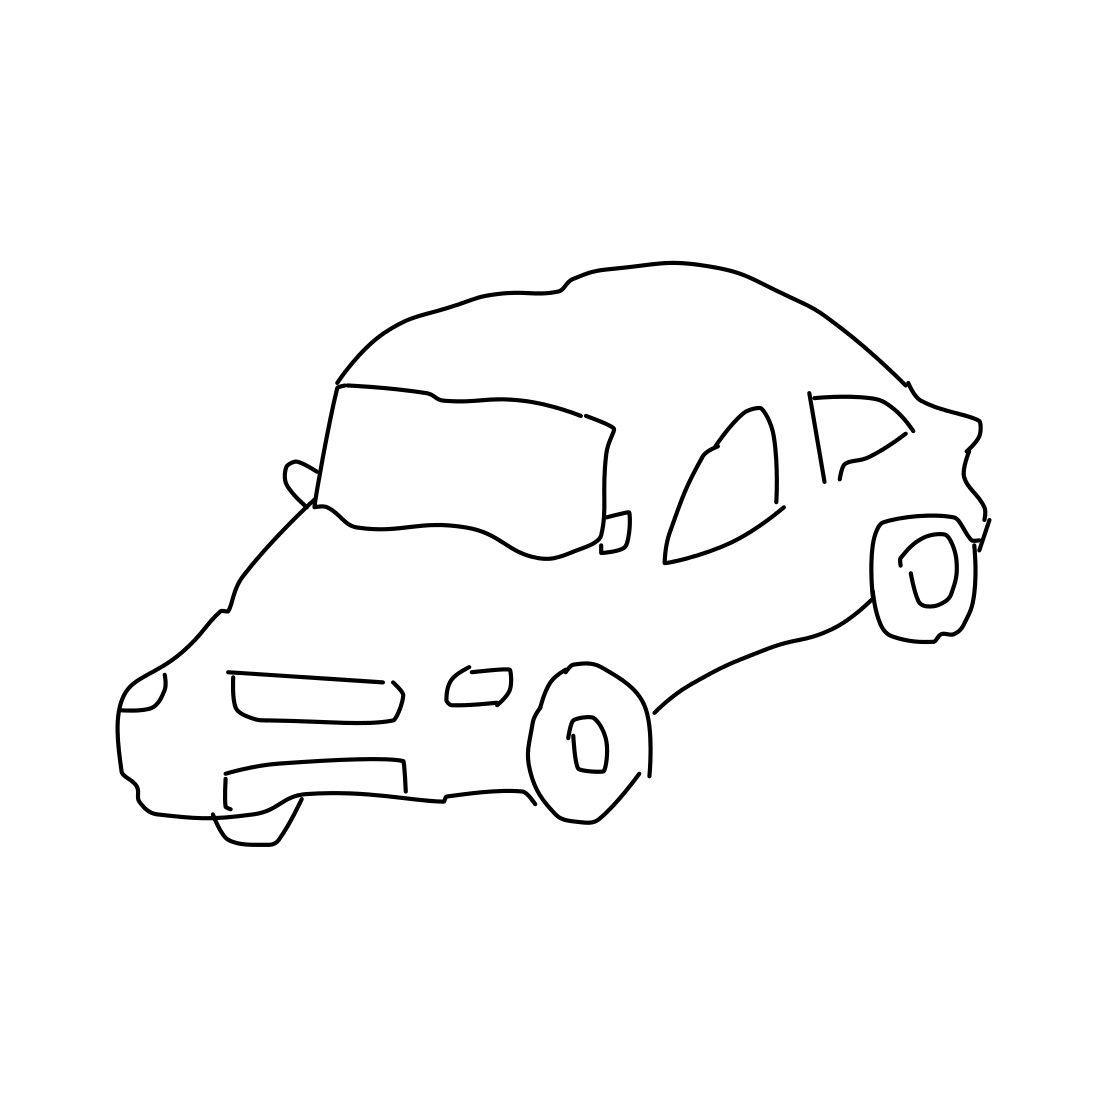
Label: car (sedan)